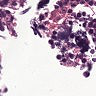
Metastatic tissue present: no